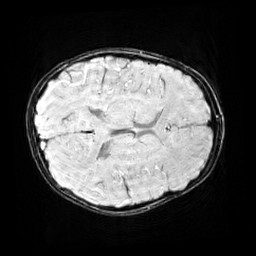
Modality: SWI
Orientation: axial
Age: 10
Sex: male
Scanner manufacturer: siemens
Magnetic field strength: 3 T
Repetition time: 0.027 s
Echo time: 0.02 s